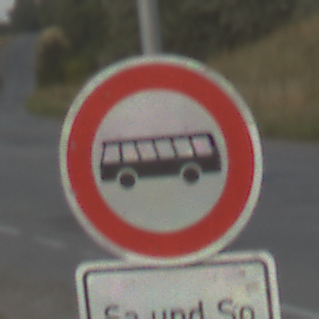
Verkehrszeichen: VerbotKraftomnibusse
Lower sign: ZeitangabenMitBeschraenkungAufWochentage8
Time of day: SunriseSunset
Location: Outdoor (RoadRail)
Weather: PartlyCloudy
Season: NotSpecified
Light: Natural